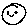
Label: smiley face